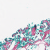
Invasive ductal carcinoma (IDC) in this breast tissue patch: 0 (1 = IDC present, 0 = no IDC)